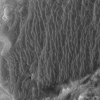
Atmospheric dust classification: not_dusty